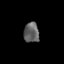
Tissue: skin
Cell type: Epithelial cells
Senescence score: 0.2637
Nuclear area (px): 304
Mean DAPI intensity: 96.974